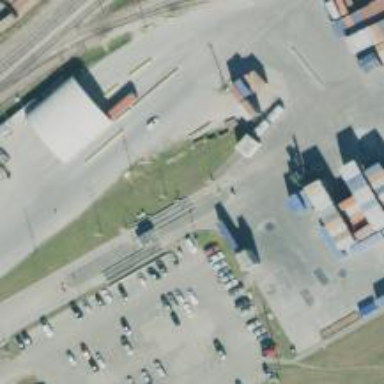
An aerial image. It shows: Weighbridge facility.